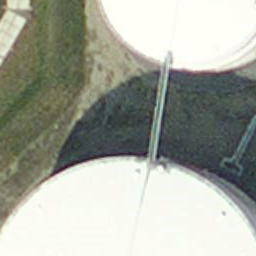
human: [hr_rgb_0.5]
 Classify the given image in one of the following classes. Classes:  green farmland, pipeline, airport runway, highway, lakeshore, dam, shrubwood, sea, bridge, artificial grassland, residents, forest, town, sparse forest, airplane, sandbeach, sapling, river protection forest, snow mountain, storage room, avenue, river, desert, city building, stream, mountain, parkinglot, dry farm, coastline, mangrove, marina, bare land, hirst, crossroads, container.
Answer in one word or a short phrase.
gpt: storage room